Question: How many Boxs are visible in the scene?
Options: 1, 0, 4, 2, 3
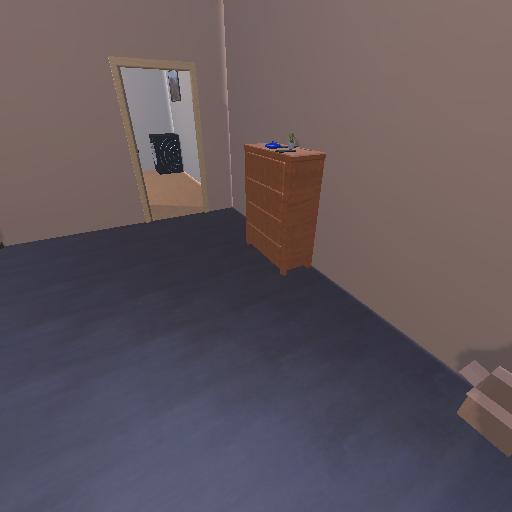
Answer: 1